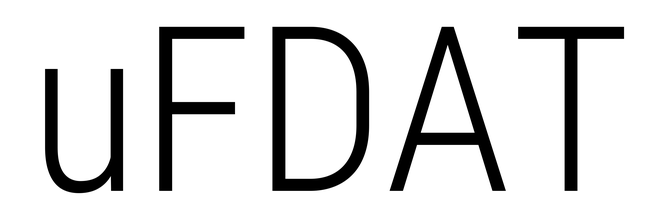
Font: Roboto_Condensed_Light